Question: Suppose I have two HTML tables named table1 and table2. If I want to have different background of every alternative three rows of table2, how can I achieve that using CSS? For example set background of first 3 rows as blue, then another 3 rows as green, again another 3 rows as blue, again another 3 rows as green and so on. Basically I want two different background colors for every three rows in alternate. I found CSS styling for even and odd rows, or every nth rows, but not for this case. I have attached the screenshot of sample table. Rather than hard coding in individual row like in this code, I want to do it in CSS styling.
'''
table {
font-family: arial, sans-serif;
border-collapse: collapse;
width: 100%;
}
td,
th {
border: 1px solid #dddddd;
text-align: left;
padding: 1px;
}
'''
'''
<table id="table2">
<tr>
<th>Company</th>
<th>Contact</th>
<th>Country</th>
</tr>
<tr bgcolor="#dddddd">
<td>Alfreds Futterkiste</td>
<td>Maria Anders</td>
<td>Germany</td>
</tr>
<tr bgcolor="#dddddd">
<td>Centro comercial Moctezuma</td>
<td>Francisco Chang</td>
<td>Mexico</td>
</tr>
<tr bgcolor="#dddddd">
<td>Ernst Handel</td>
<td>Roland Mendel</td>
<td>Austria</td>
</tr>
<tr>
<td>Island Trading</td>
<td>Helen Bennett</td>
<td>UK</td>
</tr>
<tr>
<td>Laughing Bacchus Winecellars</td>
<td>Yoshi Tannamuri</td>
<td>Canada</td>
</tr>
<tr>
<td>Magazzini Alimentari Riuniti</td>
<td>Giovanni Rovelli</td>
<td>Italy</td>
</tr>
<tr bgcolor="#dddddd">
<td>Alfreds Futterkiste</td>
<td>Maria Anders</td>
<td>Germany</td>
</tr>
<tr bgcolor="#dddddd">
<td>Centro comercial Moctezuma</td>
<td>Francisco Chang</td>
<td>Mexico</td>
</tr>
<tr bgcolor="#dddddd">
<td>Ernst Handel</td>
<td>Roland Mendel</td>
<td>Austria</td>
</tr>
<tr>
<td>a</td>
<td>b</td>
<td>c</td>
</tr>
<tr>
<td>a</td>
<td>b</td>
<td>c</td>
</tr>
<tr>
<td>a</td>
<td>b</td>
<td>c</td>
</tr>
</table>
'''
Any help is appreciated
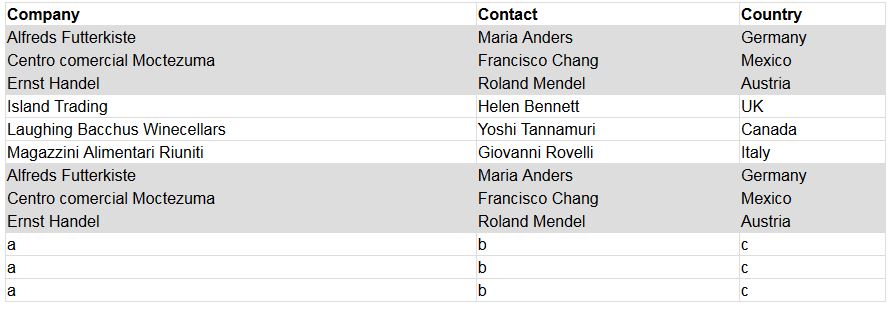
Answer: You can use "nth-child" to achieve this.
'''
tr:nth-child(6n+1),
tr:nth-child(6n+2),
tr:nth-child(6n+3) {
background: #dddddd;
}
'''
Try with below snippet
'''
table {
font-family: arial, sans-serif;
border-collapse: collapse;
width: 100%;
}
td, th {
border: 1px solid #dddddd;
text-align: left;
padding: 1px;
}
tr:nth-child(6n+1),
tr:nth-child(6n+2),
tr:nth-child(6n+3) {
background: #dddddd;
}
'''
'''
<table id="table2">
<tr>
<th>Company</th>
<th>Contact</th>
<th>Country</th>
</tr>
<tr>
<td >Alfreds Futterkiste</td>
<td>Maria Anders</td>
<td>Germany</td>
</tr>
<tr>
<td >Centro comercial Moctezuma</td>
<td>Francisco Chang</td>
<td>Mexico</td>
</tr>
<tr>
<td >Ernst Handel</td>
<td>Roland Mendel</td>
<td>Austria</td>
</tr>
<tr>
<td>Island Trading</td>
<td>Helen Bennett</td>
<td>UK</td>
</tr>
<tr>
<td>Laughing Bacchus Winecellars</td>
<td>Yoshi Tannamuri</td>
<td>Canada</td>
</tr>
<tr>
<td>Magazzini Alimentari Riuniti</td>
<td>Giovanni Rovelli</td>
<td>Italy</td>
</tr>
<tr>
<td >Alfreds Futterkiste</td>
<td>Maria Anders</td>
<td>Germany</td>
</tr>
<tr>
<td >Centro comercial Moctezuma</td>
<td>Francisco Chang</td>
<td>Mexico</td>
</tr>
<tr>
<td >Ernst Handel</td>
<td>Roland Mendel</td>
<td>Austria</td>
</tr>
<tr>
<td>a</td>
<td>b</td>
<td>c</td>
</tr>
<tr>
<td>a</td>
<td>b</td>
<td>c</td>
</tr>
<tr>
<td>a</td>
<td>b</td>
<td>c</td>
</tr>
</table>
'''